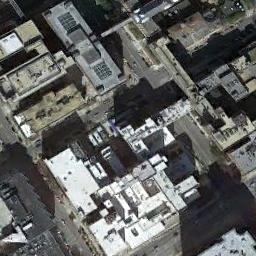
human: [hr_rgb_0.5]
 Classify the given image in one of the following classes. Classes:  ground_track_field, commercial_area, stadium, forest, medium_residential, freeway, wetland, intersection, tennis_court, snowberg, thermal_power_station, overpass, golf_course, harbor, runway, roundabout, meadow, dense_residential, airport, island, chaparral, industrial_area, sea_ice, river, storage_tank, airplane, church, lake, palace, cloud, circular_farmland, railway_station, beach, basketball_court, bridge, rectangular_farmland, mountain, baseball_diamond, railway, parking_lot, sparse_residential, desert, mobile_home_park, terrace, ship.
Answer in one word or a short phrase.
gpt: commercial_area